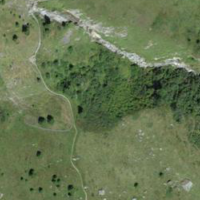
EUNIS habitat code: 23
Species observed at this site:
Gentianella campestris